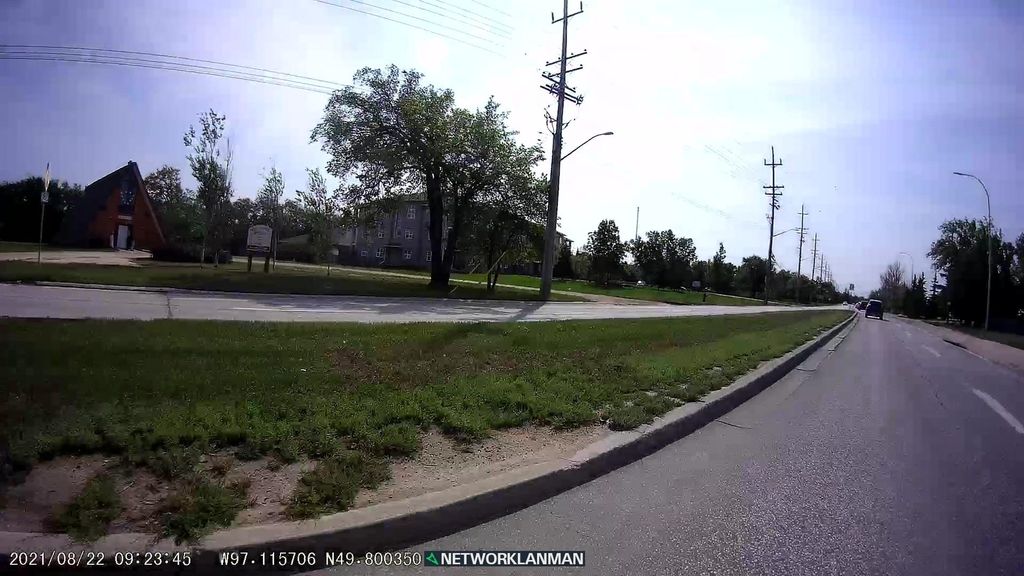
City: winnipeg